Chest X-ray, PA view. Patient: 33 years old, sex F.
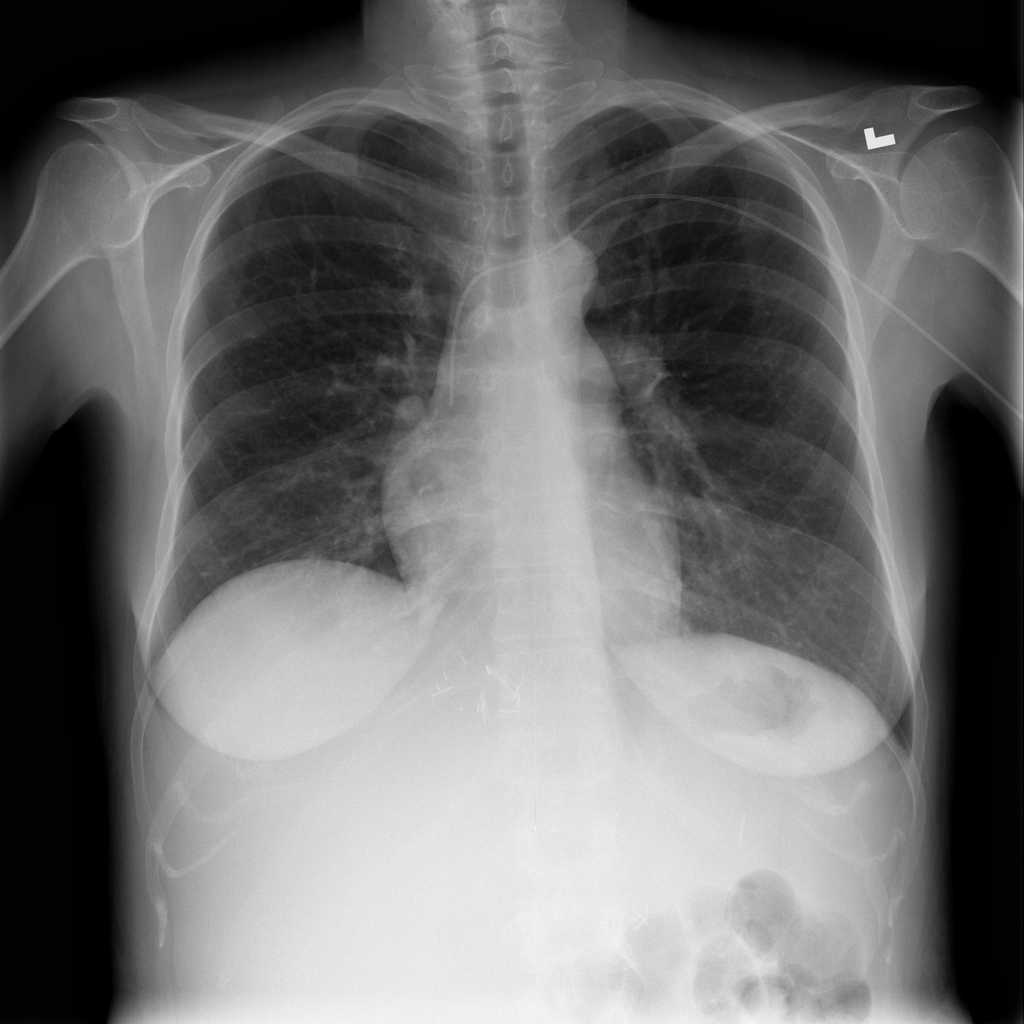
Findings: No Finding